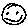
Label: smiley face